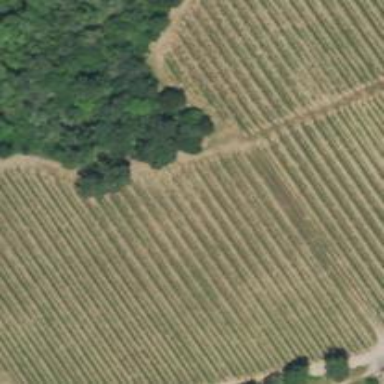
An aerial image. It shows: Vineyard growing wine grapes.